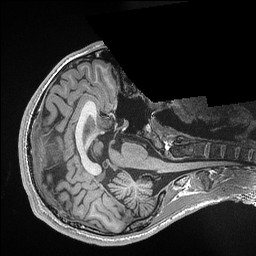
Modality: T1w
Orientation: axial
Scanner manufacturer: siemens
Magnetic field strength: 3 T
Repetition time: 2.3 s
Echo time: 0.00298 s